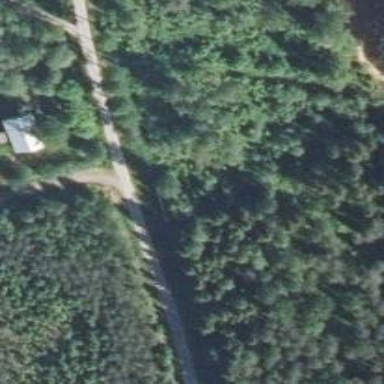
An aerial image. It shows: Unclassified road.